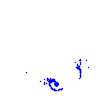
Particle: kaon